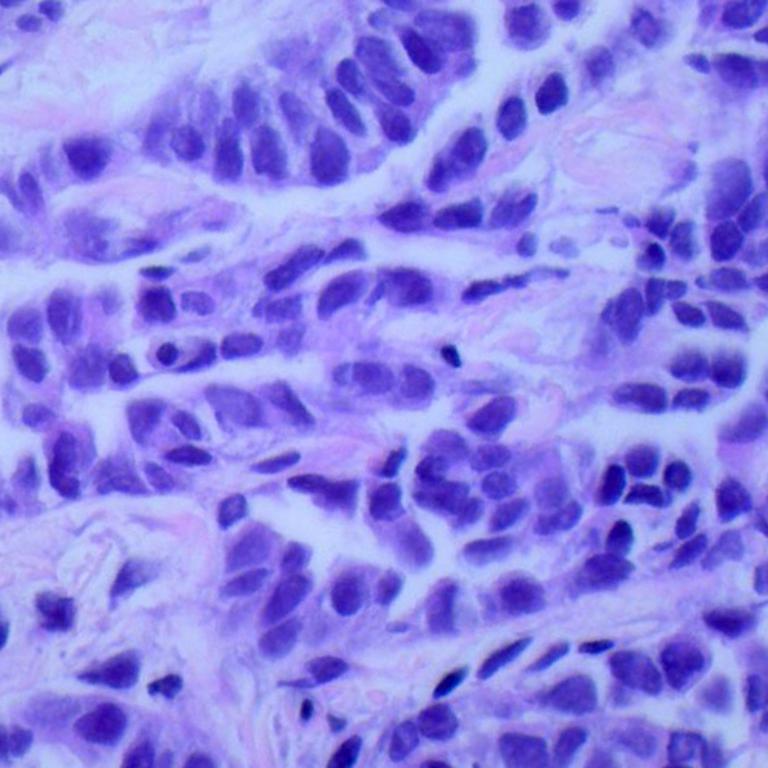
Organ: lung
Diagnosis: adenocarcinomas